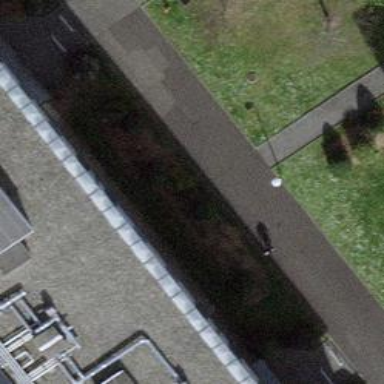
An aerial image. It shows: Pedestrian road.